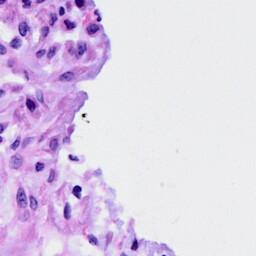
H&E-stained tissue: Ovarian